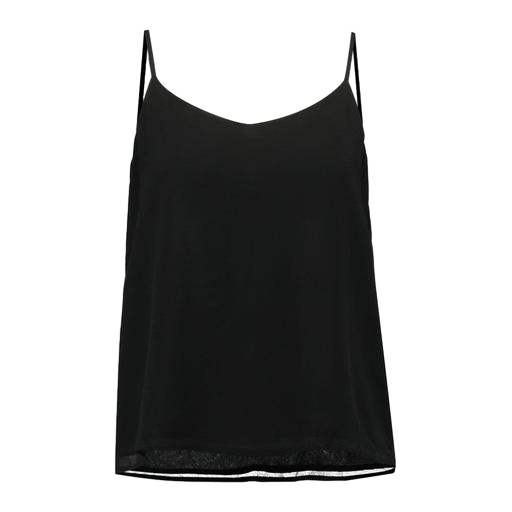
black women's fluid cami, black chelsea cami, black twofer trapeze cami, white background